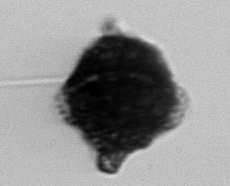
Label: Gonyaulax